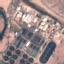
Land use / land cover class: Industrial